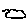
Label: cloud